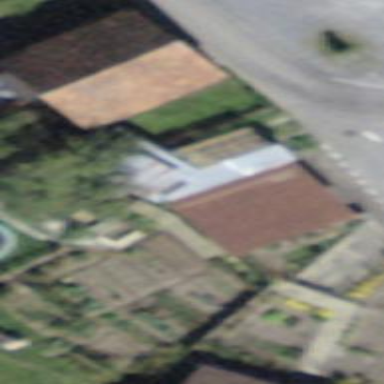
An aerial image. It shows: Shed.